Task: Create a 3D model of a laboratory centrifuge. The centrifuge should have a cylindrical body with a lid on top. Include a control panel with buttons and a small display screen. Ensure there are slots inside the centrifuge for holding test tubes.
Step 536:
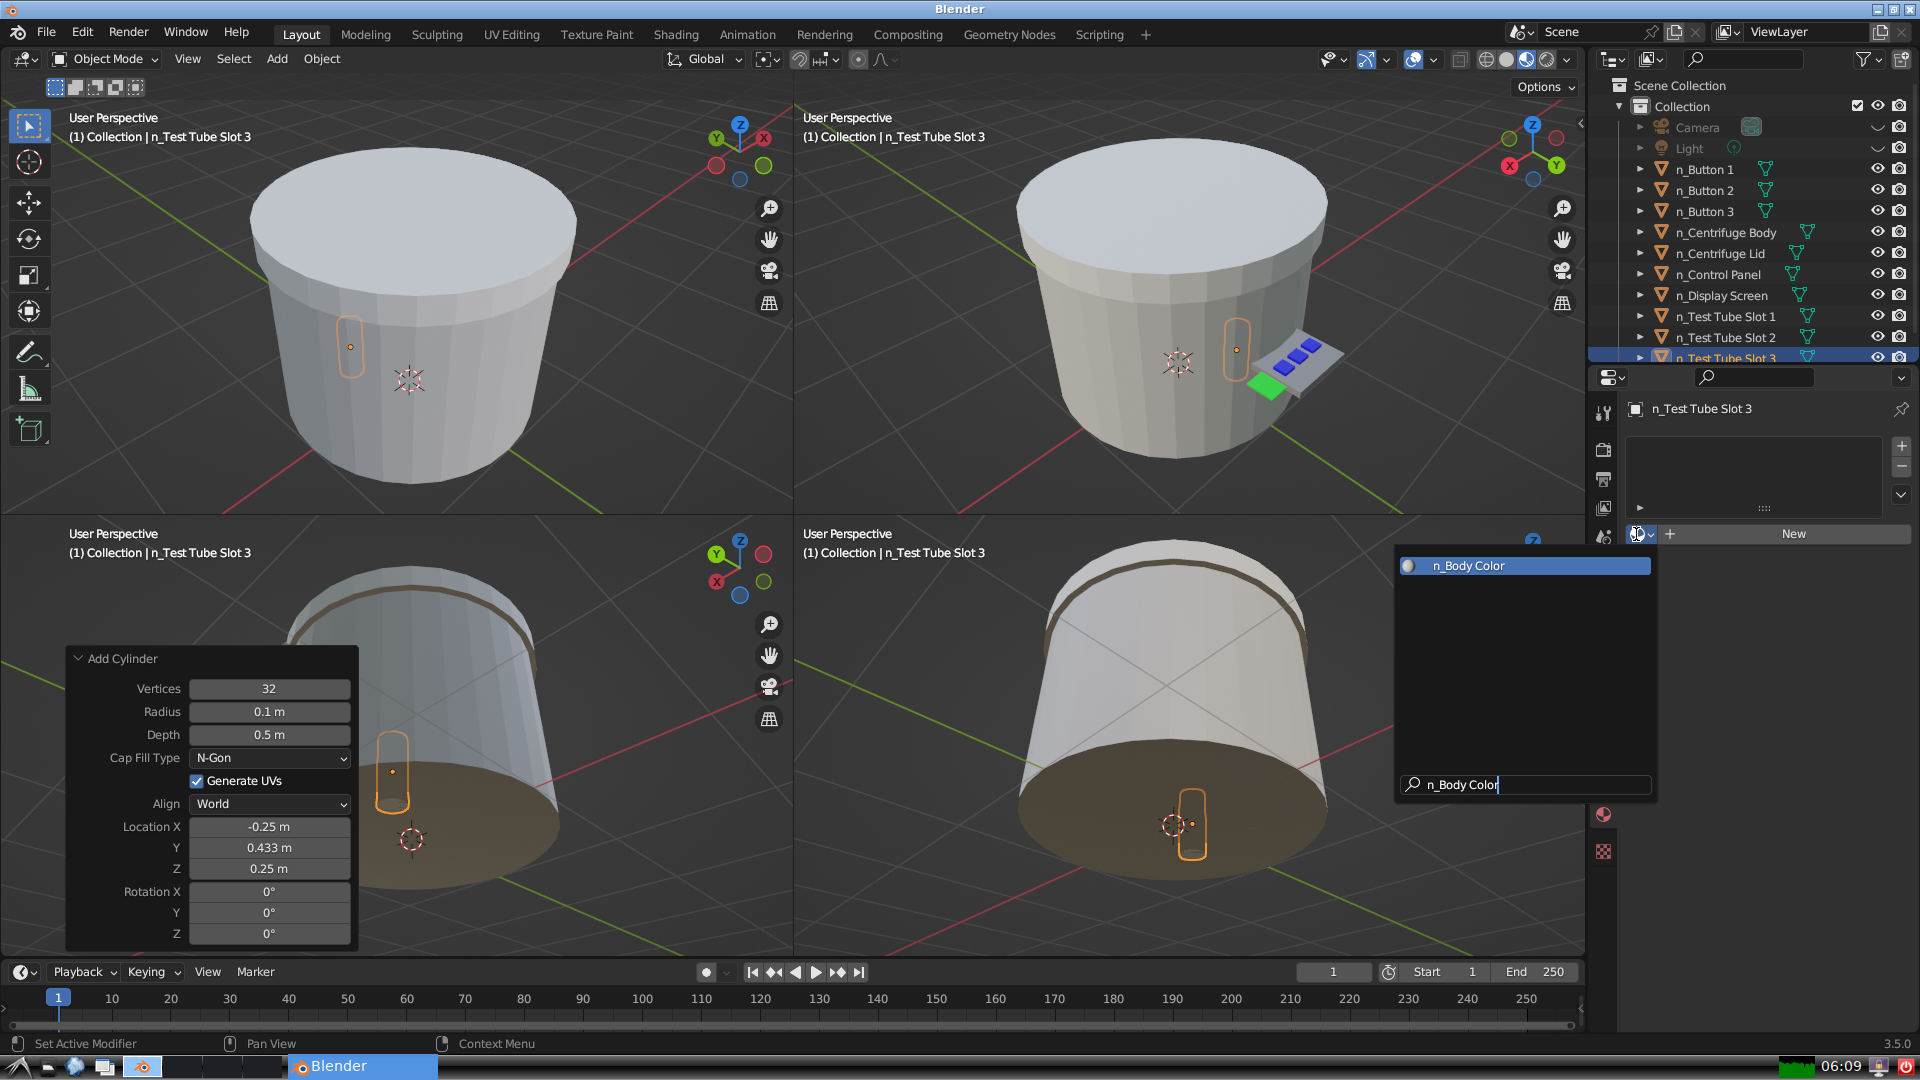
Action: {"key_press": ['Return']}